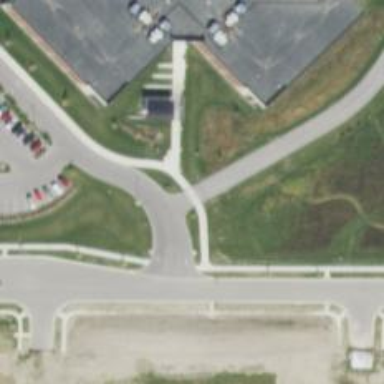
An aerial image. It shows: Marked crossing on footway.